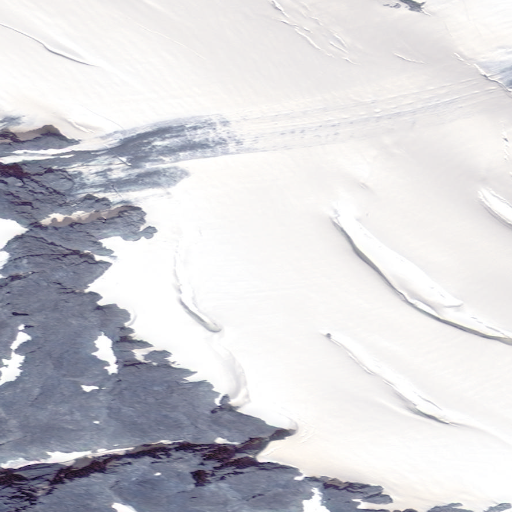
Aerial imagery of mountain in Alaska named Gable Mountain containing only unknown